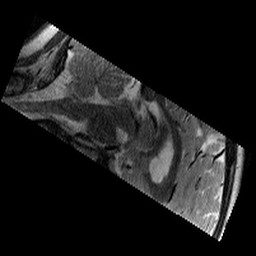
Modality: T2w
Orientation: sagittal
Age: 12
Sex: male
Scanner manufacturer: siemens
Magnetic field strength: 3 T
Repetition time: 9.23 s
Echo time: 0.067 s